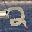
Label: 2